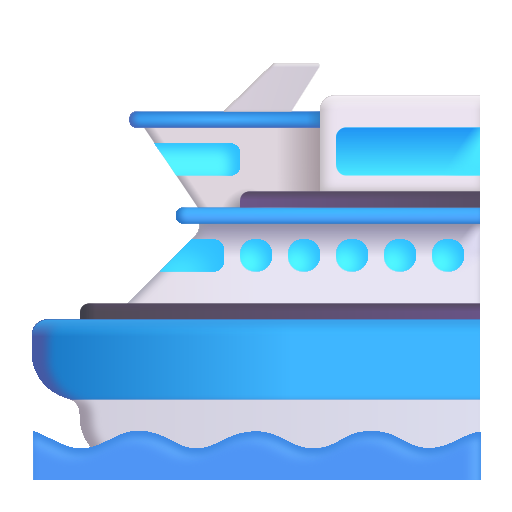
ferry color